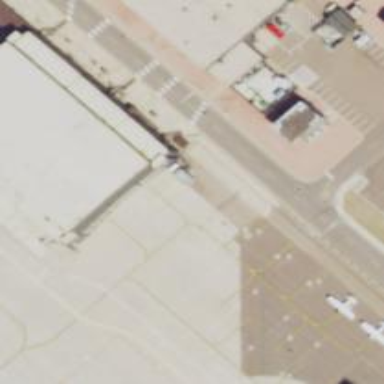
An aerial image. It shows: View of taxiway at the airport.